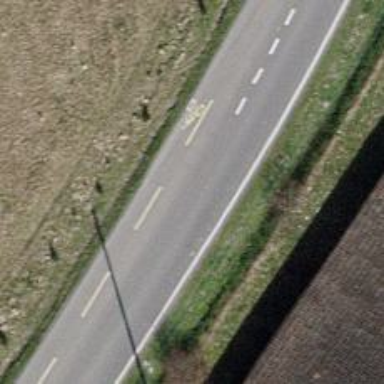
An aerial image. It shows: Tertiary road with no sidewalk.